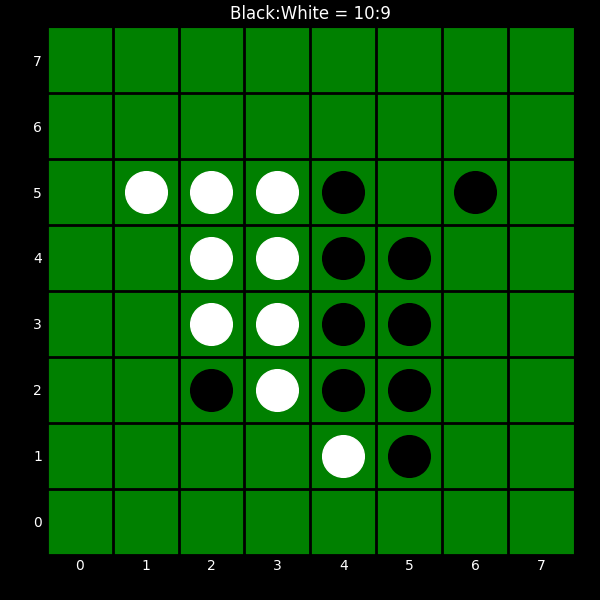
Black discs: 10
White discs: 9